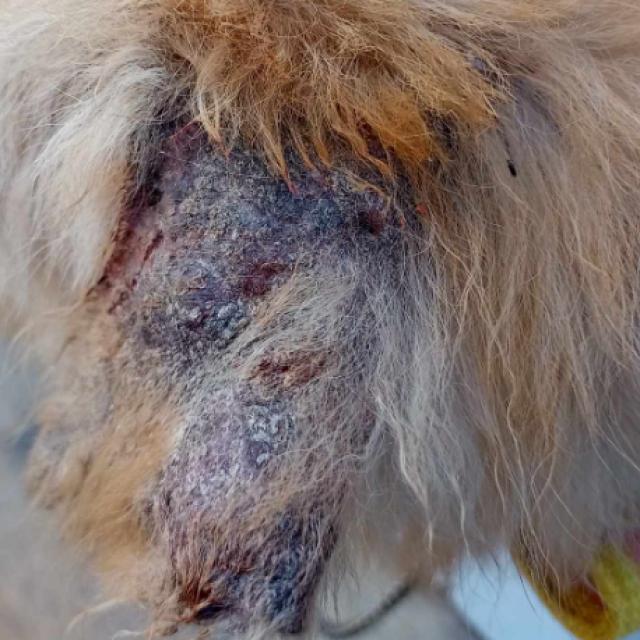
Canine demodicosis (Demodex mange) — caused by Demodex canis mites. Presents with alopecia, follicular papules, pustules, and comedones. Often localized on face and forelimbs.